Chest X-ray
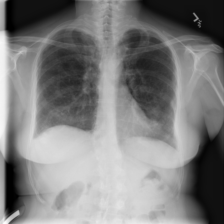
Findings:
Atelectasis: negative
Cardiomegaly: negative
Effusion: negative
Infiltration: negative
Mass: negative
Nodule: negative
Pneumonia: negative
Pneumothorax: negative
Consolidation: negative
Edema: negative
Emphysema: negative
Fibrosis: positive
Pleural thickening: negative
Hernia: negative